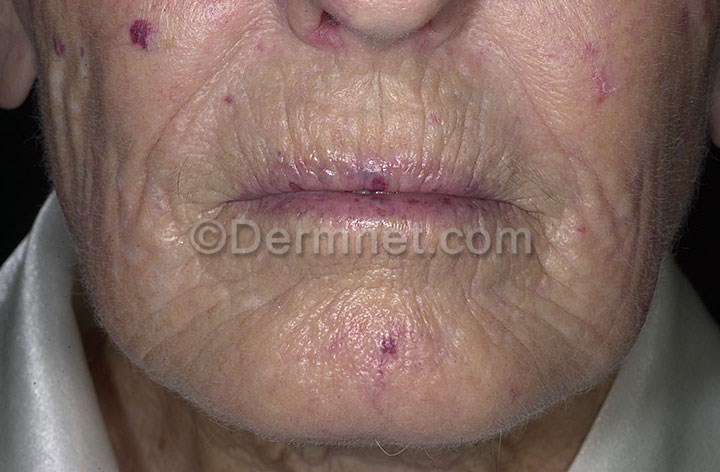
Disease: Lupus and other Connective Tissue diseases